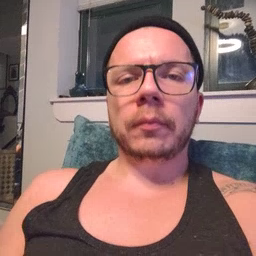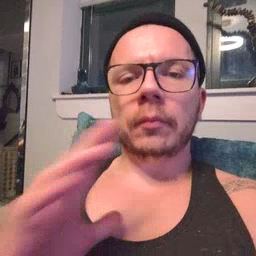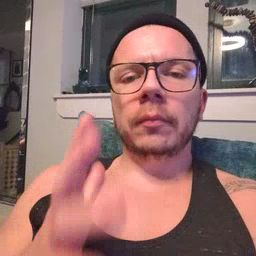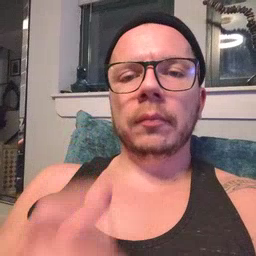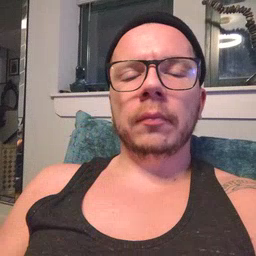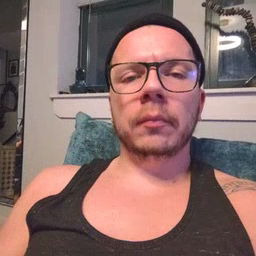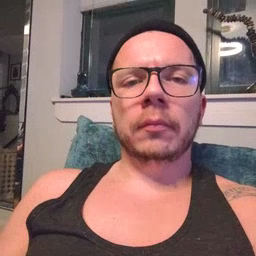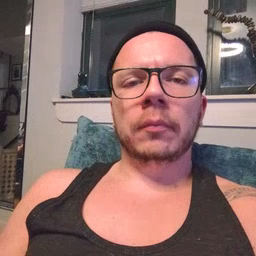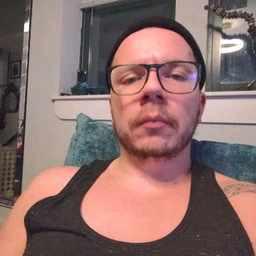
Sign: fine